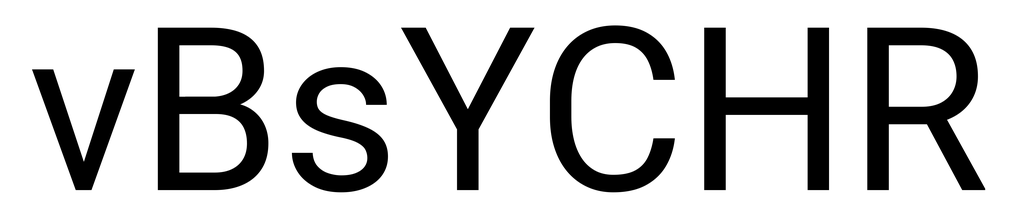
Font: Roboto_Regular